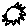
Label: sun